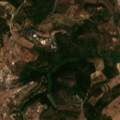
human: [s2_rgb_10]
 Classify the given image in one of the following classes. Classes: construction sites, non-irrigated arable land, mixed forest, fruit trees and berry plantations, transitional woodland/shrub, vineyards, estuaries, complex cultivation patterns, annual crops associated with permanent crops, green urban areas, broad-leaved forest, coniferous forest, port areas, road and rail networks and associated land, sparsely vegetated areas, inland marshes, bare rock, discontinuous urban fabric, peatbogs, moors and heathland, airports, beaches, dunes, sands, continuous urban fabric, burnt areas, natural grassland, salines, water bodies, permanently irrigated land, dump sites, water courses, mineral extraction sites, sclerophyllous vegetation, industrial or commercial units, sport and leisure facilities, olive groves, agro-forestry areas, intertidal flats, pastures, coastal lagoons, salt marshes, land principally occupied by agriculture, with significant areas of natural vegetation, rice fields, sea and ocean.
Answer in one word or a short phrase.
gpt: discontinuous urban fabric, annual crops associated with permanent crops, complex cultivation patterns, land principally occupied by agriculture, with significant areas of natural vegetation